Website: bh-photo
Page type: delivery-shipping
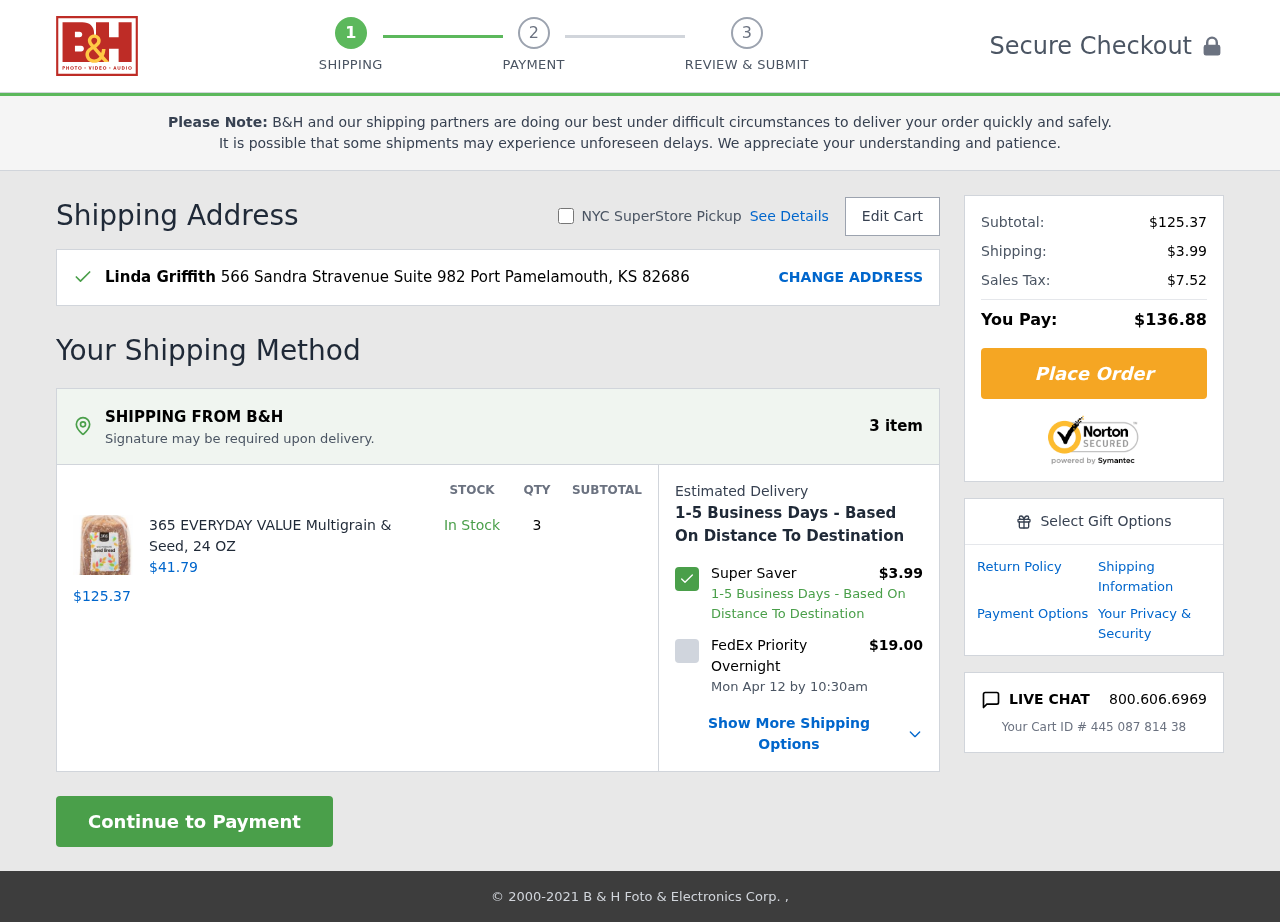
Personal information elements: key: PII_FULLNAME
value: Linda Griffith
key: PII_STREET
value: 566 Sandra Stravenue Suite 982
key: PII_CITY_STATE_ZIP
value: Port Pamelamouth, KS 82686
Product elements: key: PRODUCT1_NAME
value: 365 EVERYDAY VALUE Multigrain & Seed, 24 OZ
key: PRODUCT1_PRICE
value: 41.79
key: PRODUCT1_QUANTITY
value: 3
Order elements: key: ORDER_NUM_ITEMS
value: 3 item
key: ORDER_SUBTOTAL2
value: $125.37
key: ORDER_SHIPPING_COST
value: $3.99
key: ORDER_DELIVERY_DATE
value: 1-5 Business Days - Based On Distance To Destination
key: ORDER_SUBTOTAL
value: $125.37
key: ORDER_SHIPPING_COST2
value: $3.99
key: ORDER_TAX
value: $7.52
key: ORDER_TOTAL
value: $136.88
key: ORDER_CART_ID
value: Your Cart ID # 445 087 814 38